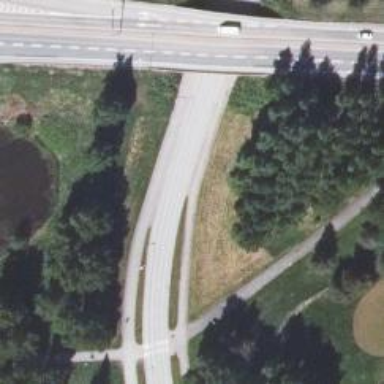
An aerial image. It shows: Asphalt cycleway.